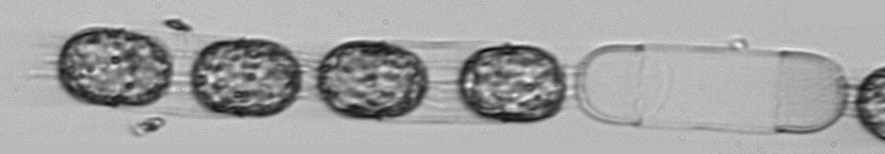
Label: Stephanopyxis